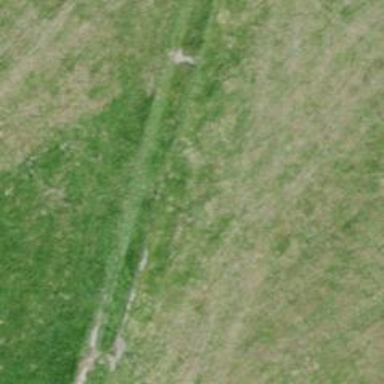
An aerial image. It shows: Track with grade 3 surface.